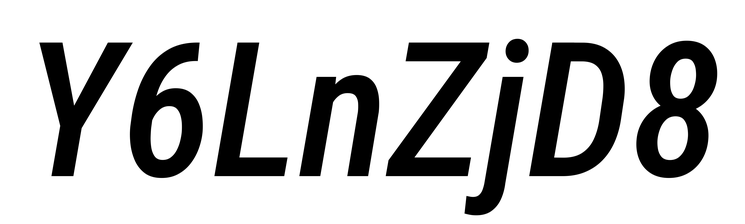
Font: Roboto-Italic_Condensed_Medium_Italic